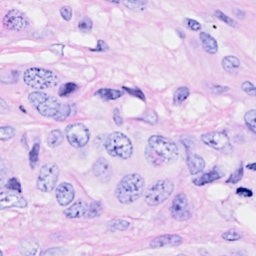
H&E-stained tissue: Breast